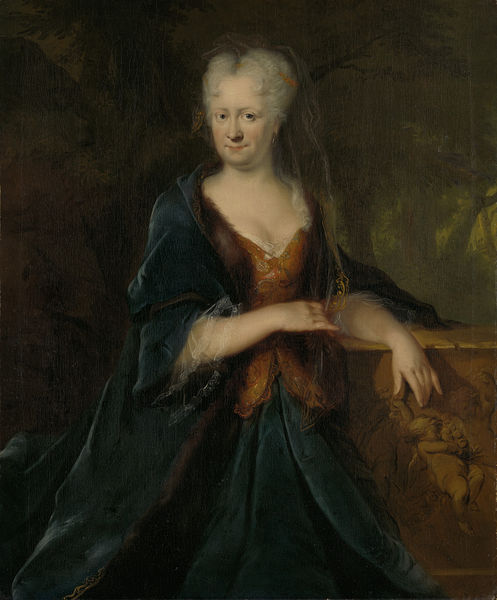
Titel: Louise Christina Trip (gest 1733). Echtgenote van Gerrit Sichterman
Künstler: Cornelis Troost
Standort: Amsterdam
Institution: Rijksmuseum
Schlagwörter: umhang, frau, schleier, portrait, putto, perücke, brokat